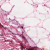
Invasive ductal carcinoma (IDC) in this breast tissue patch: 0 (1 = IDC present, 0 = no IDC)